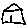
Label: house